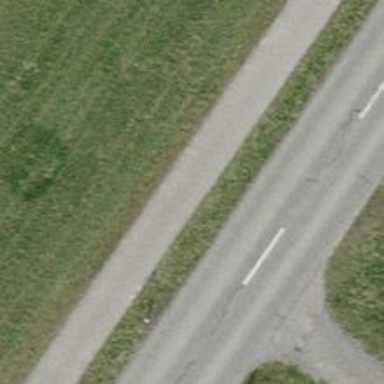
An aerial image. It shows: Grassy path.